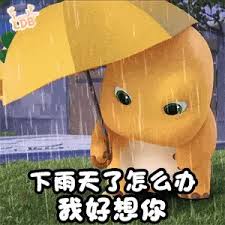
Label: nailong